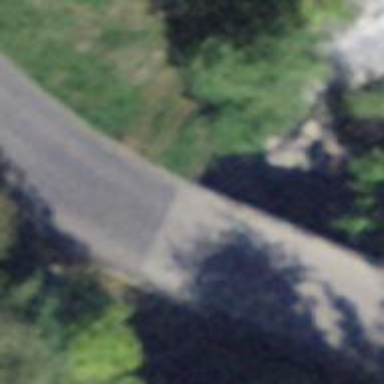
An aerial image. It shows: Tertiary road on asphalt surface crossing over bridge.